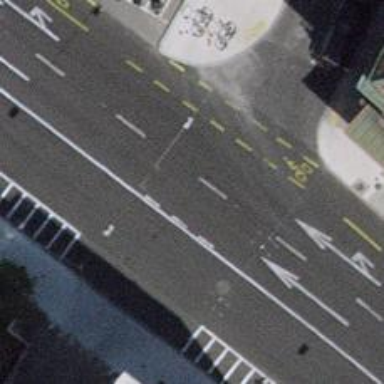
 and trolley wires indicating presence of trolleybus system."